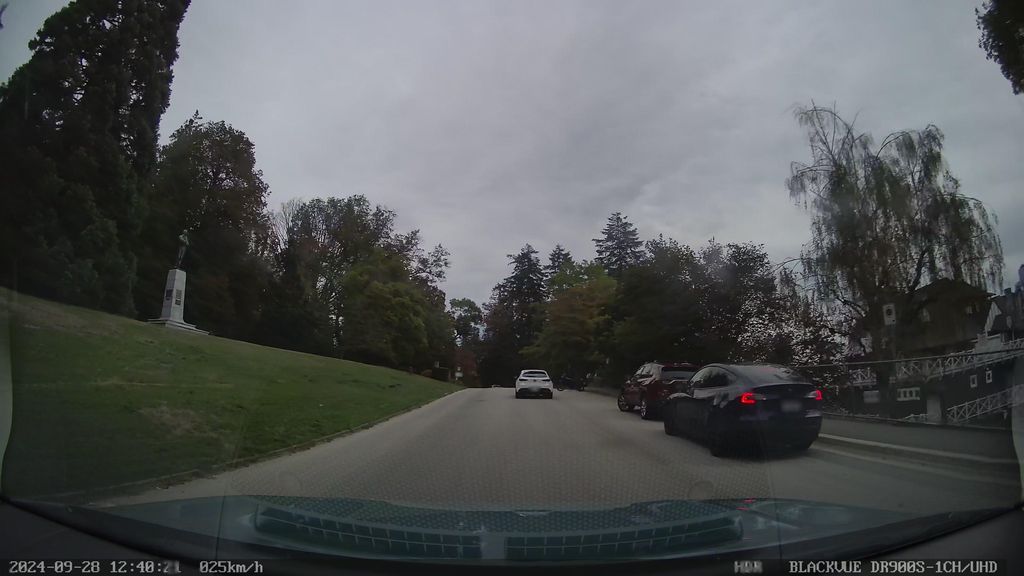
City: vancouver